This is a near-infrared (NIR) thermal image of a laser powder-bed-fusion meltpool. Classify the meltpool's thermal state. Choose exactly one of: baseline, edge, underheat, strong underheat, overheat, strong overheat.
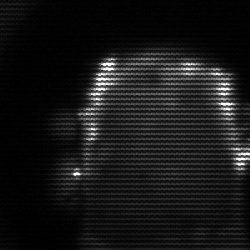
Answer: baseline